Question: Is it possible to overlay two plots with gridExtra (or other package)?
I want to rescale one plot and overlay it to a second one (specifying rescaling and coordinates)
'''
require(ggplot2)
require(gridExtra)
df <- data.frame(value=rnorm(10), date=1:10)
p1 <- ggplot(data.frame(df), aes(value,date)) + geom_line()
p2 <- ggplot(data.frame(df), aes(value,date)) + geom_point()
'''
to obtain something like this

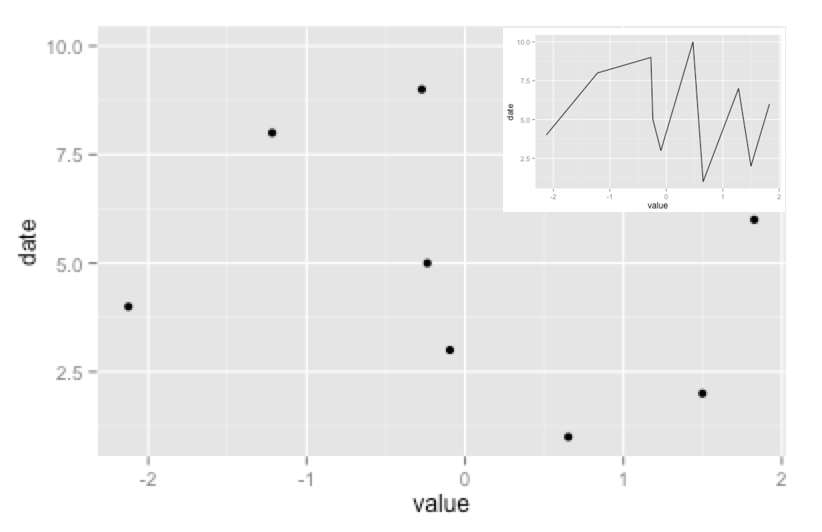
Answer: Look at 'gtable' package in combination with 'gridExtra'. You can specify size and coordinates of plot as you like.
'''
require(gtable)
p1 <- ggplotGrob(p1)
p2 <- ggplotGrob(p2)
gt <- gtable(widths = unit(c(1, 2), "null"), heights = unit(c(.2, 1, 1), "null"))
gt <- gtable_add_grob(gt, p2, t = 1, b = 3, l = 1, r = 2)
gt <- gtable_add_grob(gt, p1, t = 2, l = 2)
grid.draw(gt)
'''